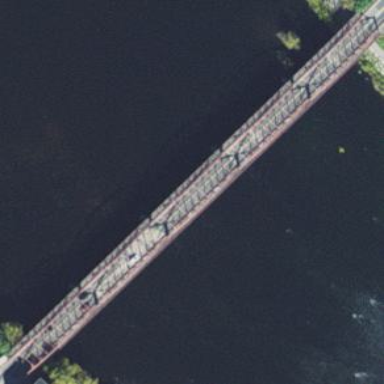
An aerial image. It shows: Architectural bridge with arched structure.